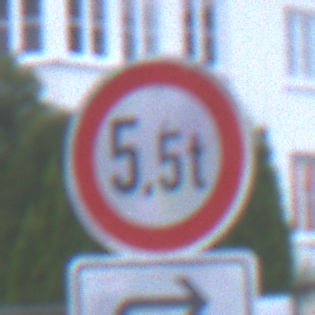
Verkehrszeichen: TatsaechlicheMasse
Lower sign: RichtungsangabeDurchPfeile5
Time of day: SunriseSunset
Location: Outdoor (Urban)
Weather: PartlyCloudy
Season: NotSpecified
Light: Natural